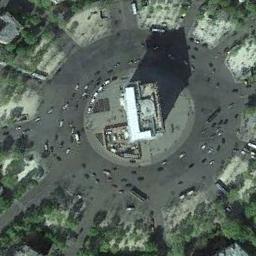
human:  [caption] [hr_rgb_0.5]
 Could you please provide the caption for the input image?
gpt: The roundabout connects some roads and a building is in the middle of the roundabout .

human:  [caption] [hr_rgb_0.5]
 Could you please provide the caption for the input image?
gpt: There are many moving and waiting vehicles at the roundabout, And there are some buildings and some trees and a few lawns around the roundabout .

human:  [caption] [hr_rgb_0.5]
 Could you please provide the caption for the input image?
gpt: The roundabout is next to buildings and trees .

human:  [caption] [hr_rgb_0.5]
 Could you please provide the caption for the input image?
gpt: There are many trees around the roundabout .

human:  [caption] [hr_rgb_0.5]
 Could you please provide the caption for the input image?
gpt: There are many green trees around the roundabout .